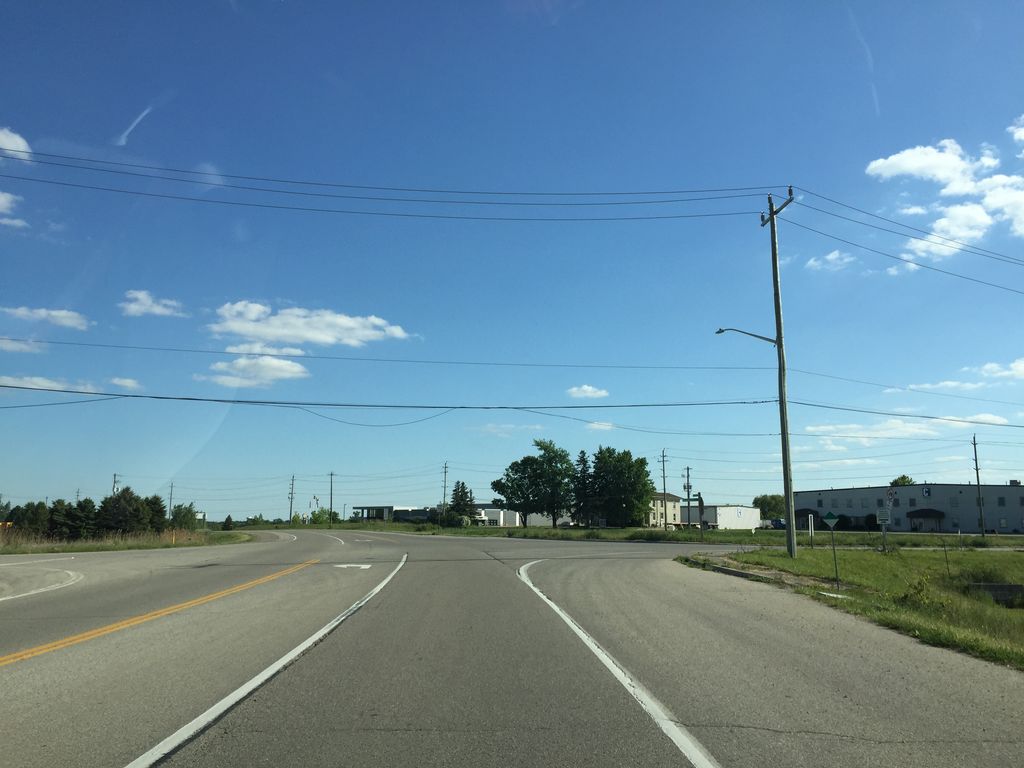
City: kitchener-waterloo